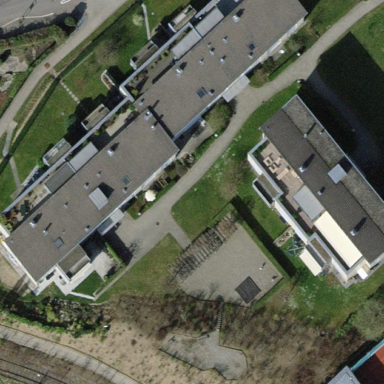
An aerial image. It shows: Saltbox-shaped roof distinguishes these apartments.